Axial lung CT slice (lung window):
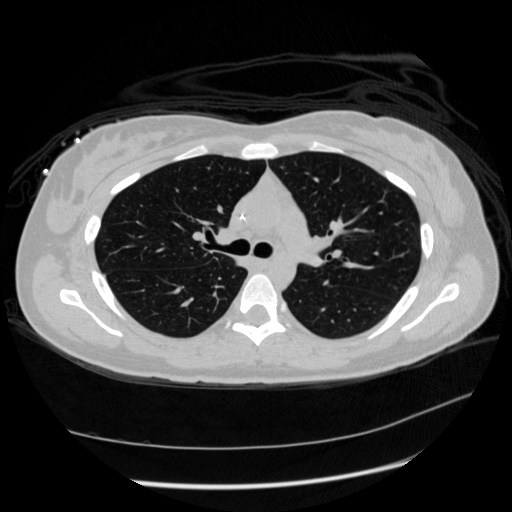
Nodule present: no